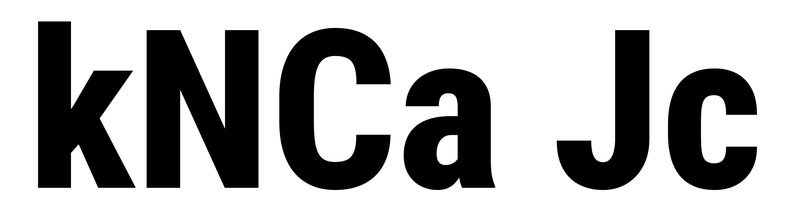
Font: Roboto_Condensed_ExtraBold